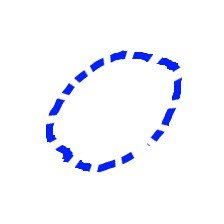
Shape: circle